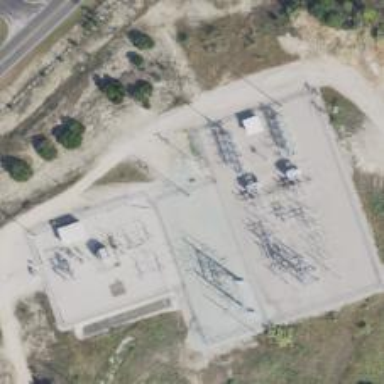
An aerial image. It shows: Power substation.